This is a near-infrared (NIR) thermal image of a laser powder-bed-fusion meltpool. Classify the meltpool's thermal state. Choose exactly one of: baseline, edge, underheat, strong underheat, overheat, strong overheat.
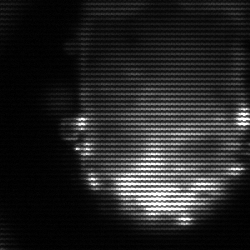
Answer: baseline